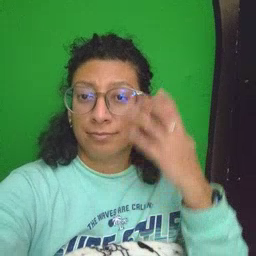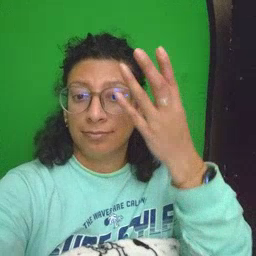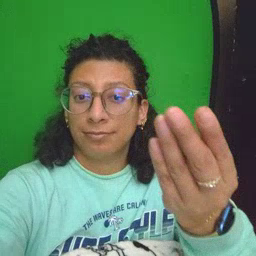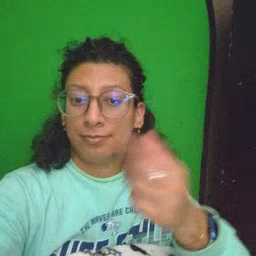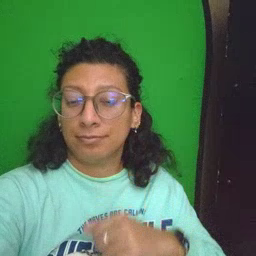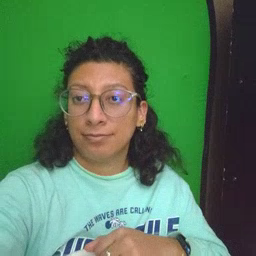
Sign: go